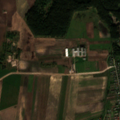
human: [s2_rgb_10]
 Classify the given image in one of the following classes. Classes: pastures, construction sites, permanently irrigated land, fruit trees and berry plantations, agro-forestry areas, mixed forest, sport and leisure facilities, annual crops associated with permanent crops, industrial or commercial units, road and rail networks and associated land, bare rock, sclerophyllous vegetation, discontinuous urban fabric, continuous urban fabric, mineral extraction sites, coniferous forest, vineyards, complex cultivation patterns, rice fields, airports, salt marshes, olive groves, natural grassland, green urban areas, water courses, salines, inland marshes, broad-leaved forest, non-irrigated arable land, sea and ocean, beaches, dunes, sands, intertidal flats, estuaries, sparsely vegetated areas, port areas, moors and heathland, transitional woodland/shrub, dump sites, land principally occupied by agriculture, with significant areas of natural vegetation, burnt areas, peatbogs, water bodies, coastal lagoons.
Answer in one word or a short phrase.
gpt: discontinuous urban fabric, non-irrigated arable land, complex cultivation patterns, coniferous forest, mixed forest